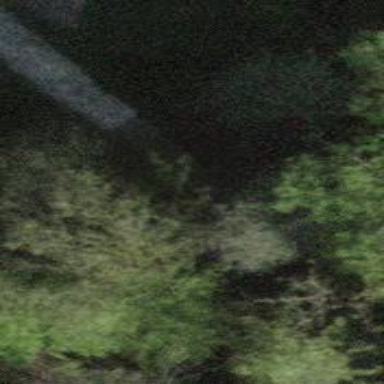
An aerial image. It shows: Path on bridge.